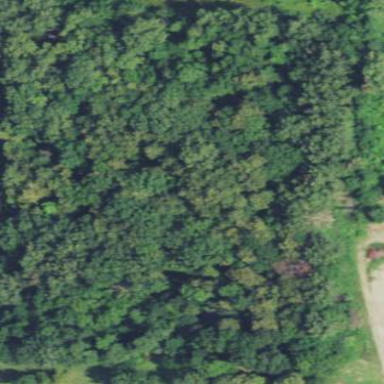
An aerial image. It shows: Deciduous woodland area with lush foliage.